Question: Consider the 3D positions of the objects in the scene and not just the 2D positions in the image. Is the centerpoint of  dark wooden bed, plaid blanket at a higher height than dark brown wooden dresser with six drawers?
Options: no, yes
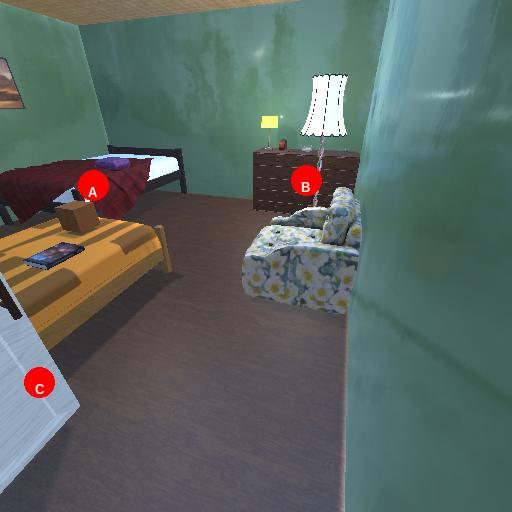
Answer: no